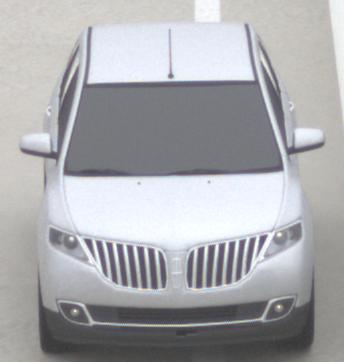
Make: Lincoln
Model: MKX
Detailed model: Gen. 1 CD3
Model produced from: 2010
Model produced until: 2015
Doors: 5
Color: white
Road condition: dry road
Daytime: midday
Contrast: low contrast